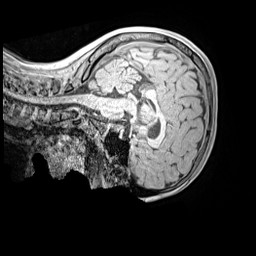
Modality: MP2RAGE
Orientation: sagittal
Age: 11
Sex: female
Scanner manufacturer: siemens
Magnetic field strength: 3 T
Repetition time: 4 s
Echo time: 0.00299 s